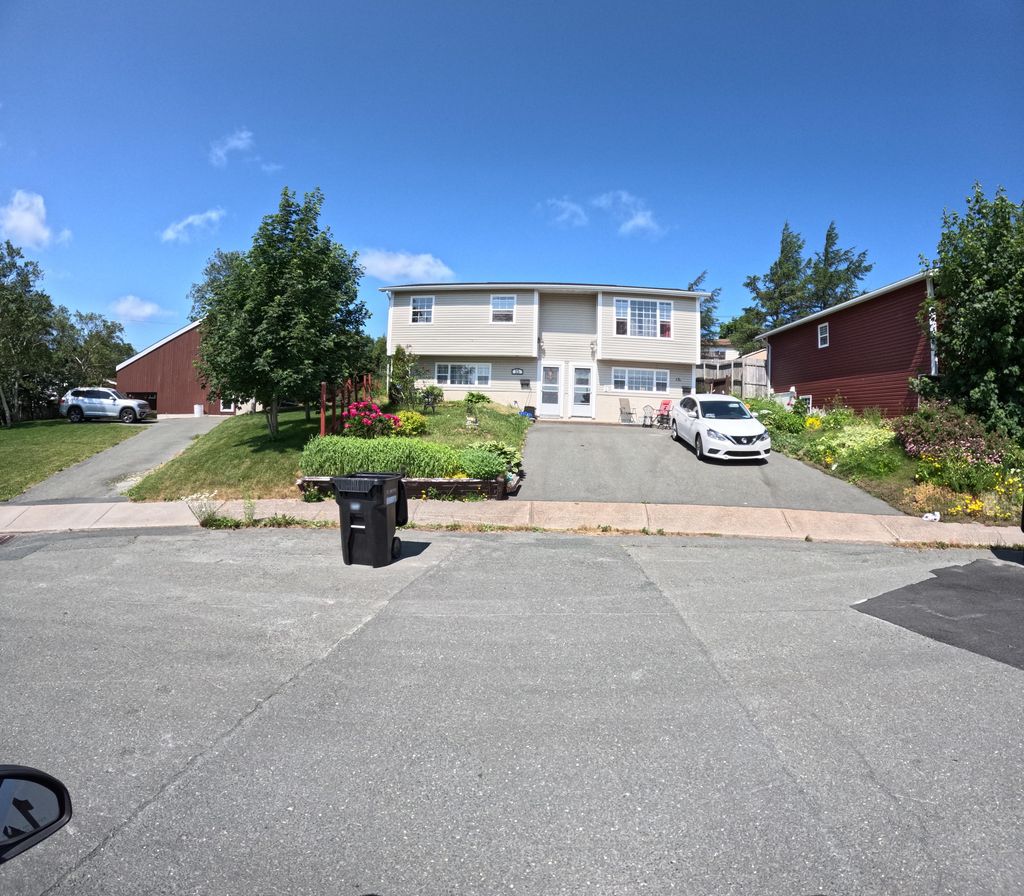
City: st_johns